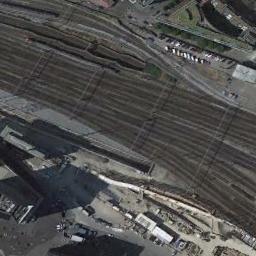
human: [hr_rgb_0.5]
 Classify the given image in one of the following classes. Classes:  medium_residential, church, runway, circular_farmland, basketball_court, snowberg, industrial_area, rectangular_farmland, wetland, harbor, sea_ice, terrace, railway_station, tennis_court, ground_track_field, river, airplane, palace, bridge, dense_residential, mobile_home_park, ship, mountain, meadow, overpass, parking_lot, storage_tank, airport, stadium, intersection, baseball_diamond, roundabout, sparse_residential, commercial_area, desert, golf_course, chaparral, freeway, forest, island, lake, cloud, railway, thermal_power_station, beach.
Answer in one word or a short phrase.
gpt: railway